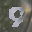
Label: 9